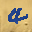
Label: 4